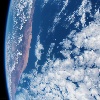
Label: cloud